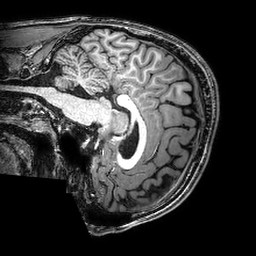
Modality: T1w
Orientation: sagittal
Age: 20
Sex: male
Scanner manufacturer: philips
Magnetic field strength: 3 T
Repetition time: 0.00827 s
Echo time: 0.0038 s